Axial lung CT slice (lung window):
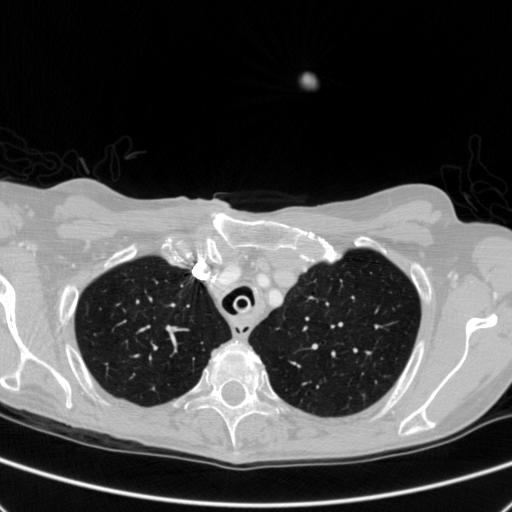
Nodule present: no